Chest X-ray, AP view. Patient: 39 years old, sex M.
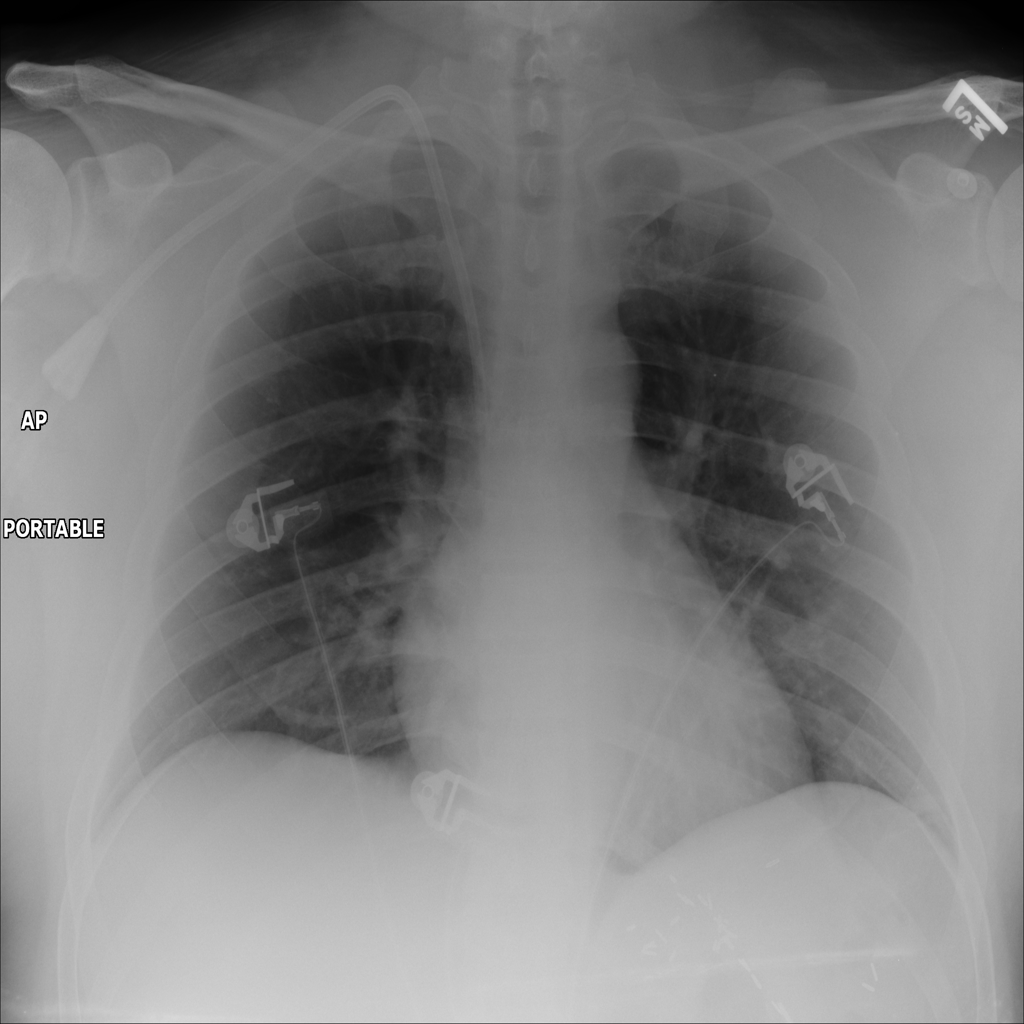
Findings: Atelectasis